Question: In my C# .Net windows application am using crystal reports to print employee information.Am using Roll Paper (A4) for printing purpose.Here when i print the report,its working fine.My issue is that if the table contains only one row of record,it takes the whole page to print there is no page break. ,i mean the whole A4 paper to print the report.But i need only a small portion of the same.How to put page break and remove the white blank space after the report. .
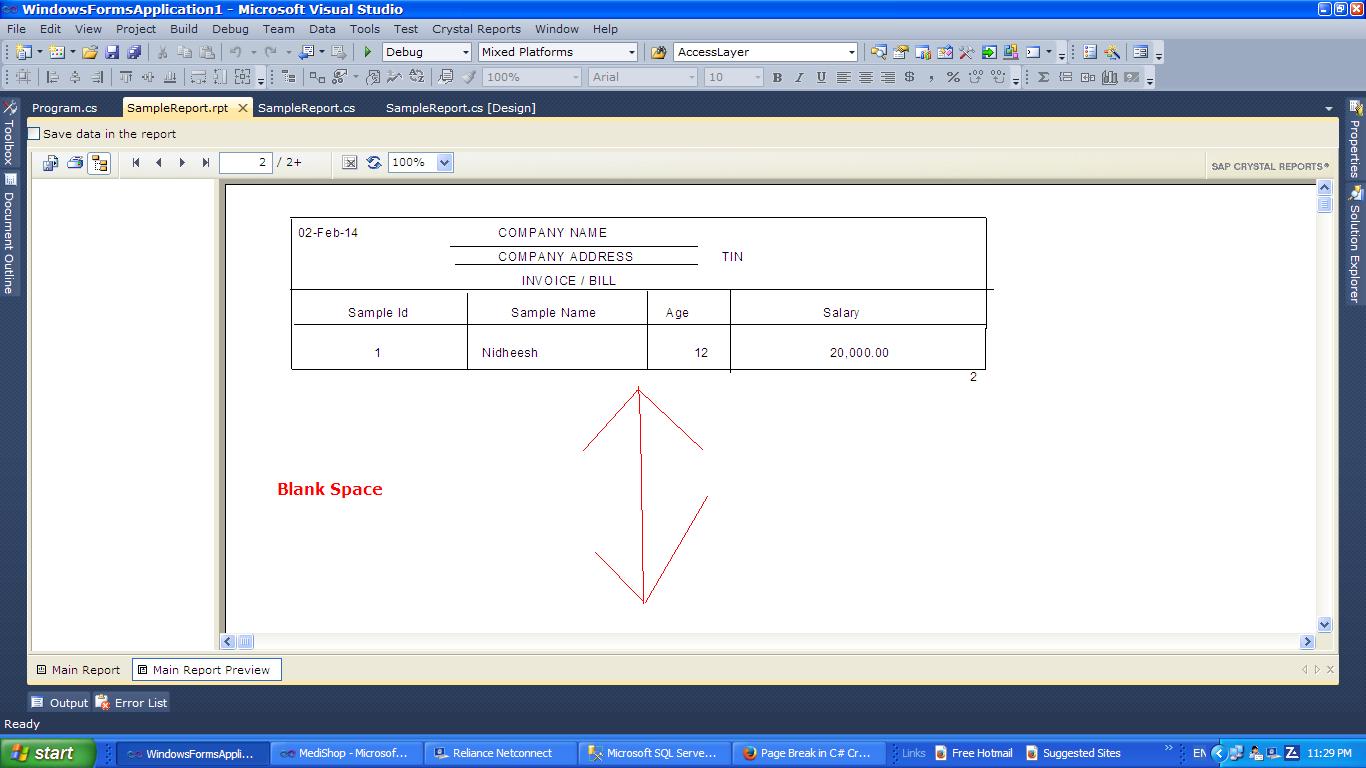
Answer: I understand your problem.it is not a one sided problem even if the records are more than A4 page capacity then your print will not be printed in single piece.
Crystal Report does not support dynamic paper size and roll printing does not have fixed paper height. so, using crystal report you could not place page break at the end of your report data.
You have to create your code to print your report if the report structure is not complicated. I don't know much about microsoft reporting tool. i think microsoft reporting tool may help you.